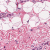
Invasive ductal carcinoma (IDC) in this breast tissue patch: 0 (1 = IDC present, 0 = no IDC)